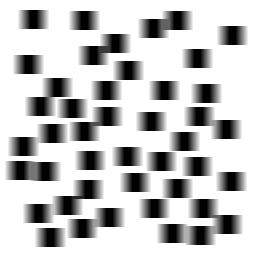
Squares: 44
Triangles: 0
Stars: 0
Total shapes: 44